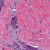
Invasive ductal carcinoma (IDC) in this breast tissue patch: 0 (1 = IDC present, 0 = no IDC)